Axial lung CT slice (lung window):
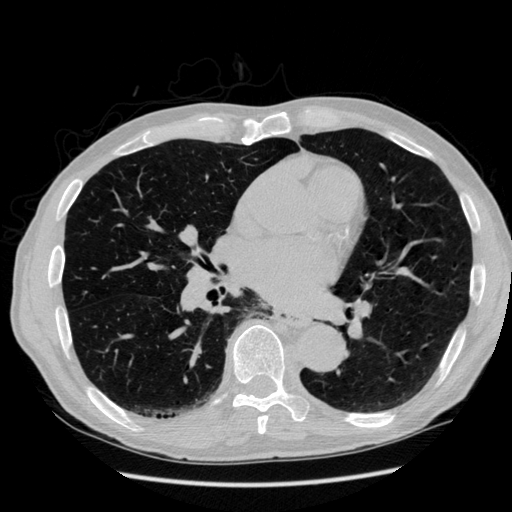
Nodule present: no